Question: I have the following basic setup for an uploader:
'''
<script type="text/javascript">
$(document).ready(function () {
var uploader = new qq.FineUploader({
element: $('#fine-uploader')[0],
request: {
endpoint: 'server/handleUploads'
},
autoUpload: true,
multiple: false,
text: {
uploadButton: '<asp:Button ID="btnFineUploader" runat="server" style="margin-right:7px;width:65px;" Text="Browse" CssClass="button" />'
},
validation: {
allowedExtensions: ['mp3', 'wav'],
}
});
});
</script>
<div id="fine-uploader"></div>
'''
This generates the following:

Now that I at least have the uploader rendering I'm working on making it look/behave in a specific manner. Here's some things I'm trying to accomplish:
- - - -
Also, this is probably very simple, but how do I wire the endpoint to something in my ASP.NET code-behind? Add a method "void handleUploads()"?
Also, will the fact that I wrapped the uploadButton with an asp:Button cause breakage in IE (I did it just to get default CSS style applied to that).
Thanks. Hopefully I can wrap this up, get licensed and deploy soon.
EDIT: Yes, I've checked out the docs on github, and many of the settings for FileUploader mode are simply not working.
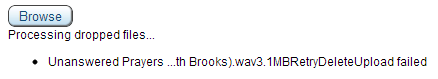
Answer: I can't help you with your ASP code, but I can point you at the .NET examples in the server-side examples repo, as well as the server-side readme (which you should have encountered when going through the documentation).
Your first three questions exist because you have not imported the default CSS file into your document. If you import that properly, you will see that these questions no longer have any meaning.
For your 4th bullet-point, set the 'multiple' option to "false" as you have already done in your code above.